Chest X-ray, PA view. Patient: 65 years old, sex M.
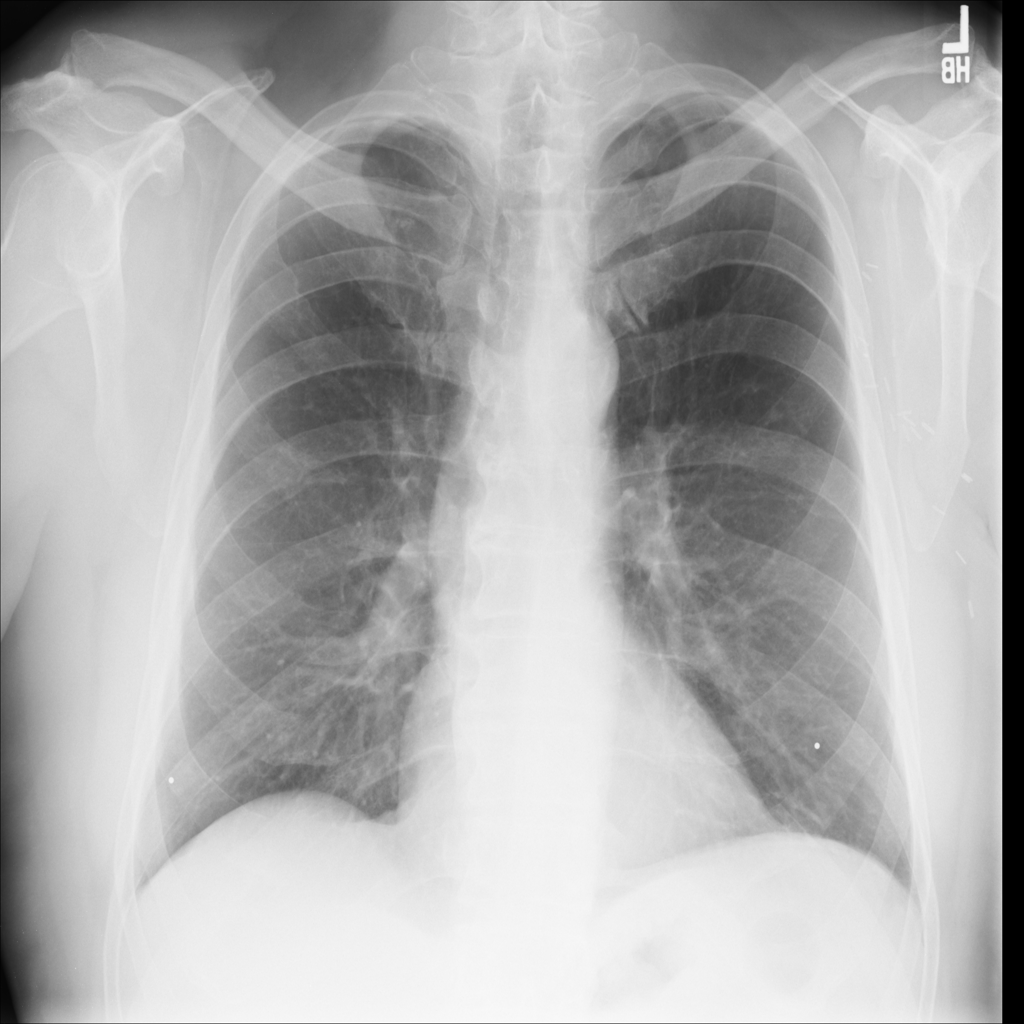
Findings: Emphysema